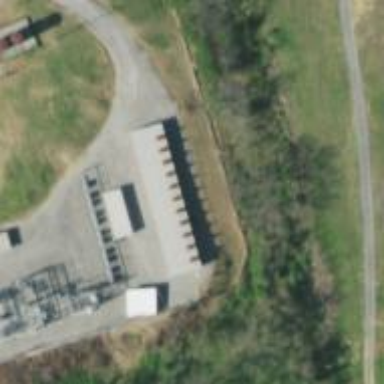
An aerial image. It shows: Generator is pictured.